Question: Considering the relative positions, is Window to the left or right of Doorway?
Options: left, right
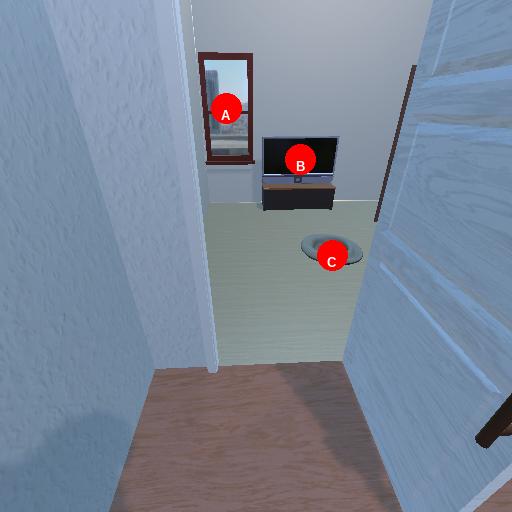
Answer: left